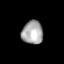
Tissue: lung
Cell type: T cells
Senescence score: 0.2422
Nuclear area (px): 488
Mean DAPI intensity: 165.736